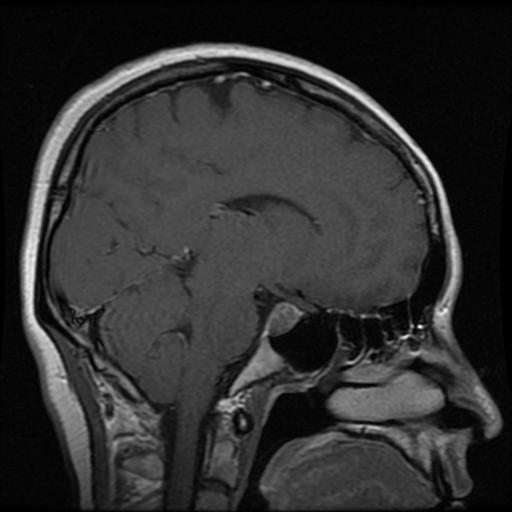
Label: pituitary